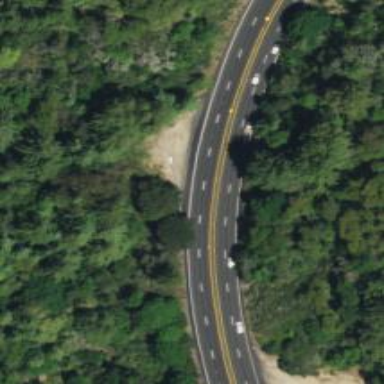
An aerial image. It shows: Rest area along the road.